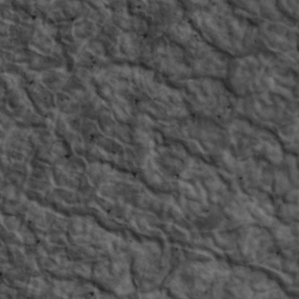
Label: non_frost